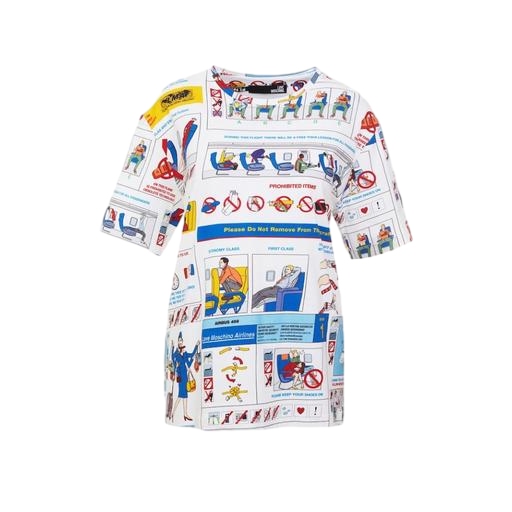
multicolor technical fabric t-shirt, novelty shirt, graphic shirt, white background